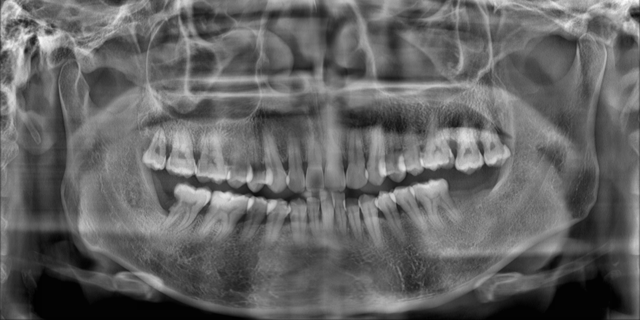
adult